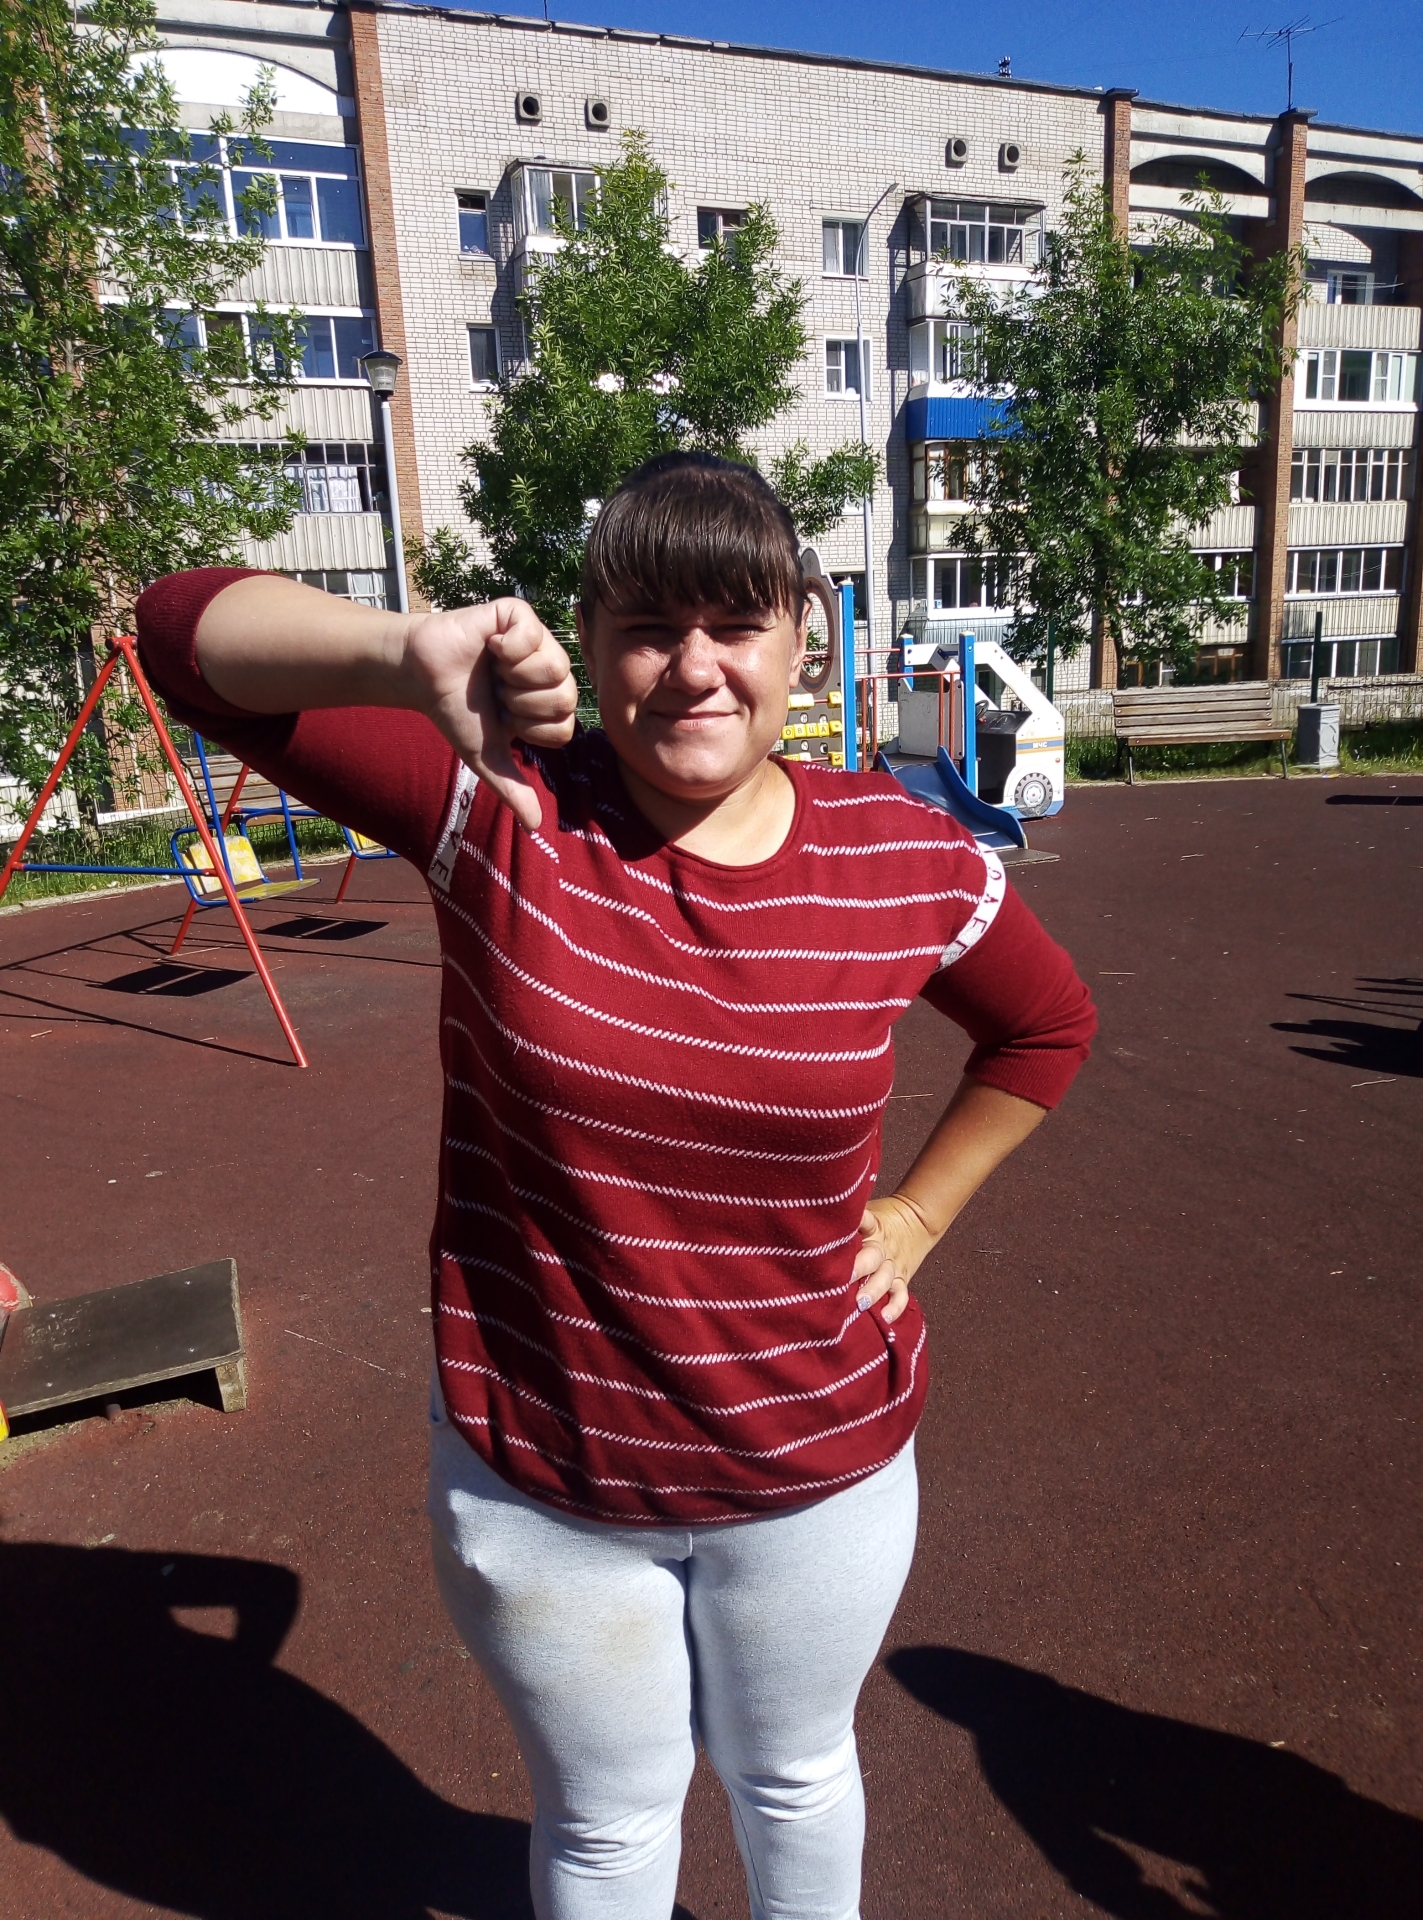
Label: clear